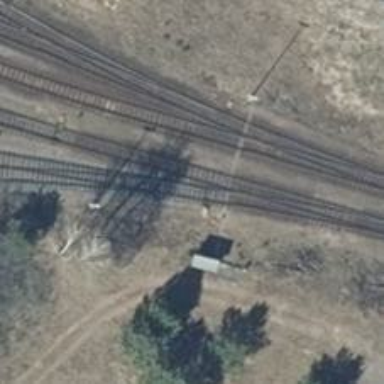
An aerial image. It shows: Railway switch.